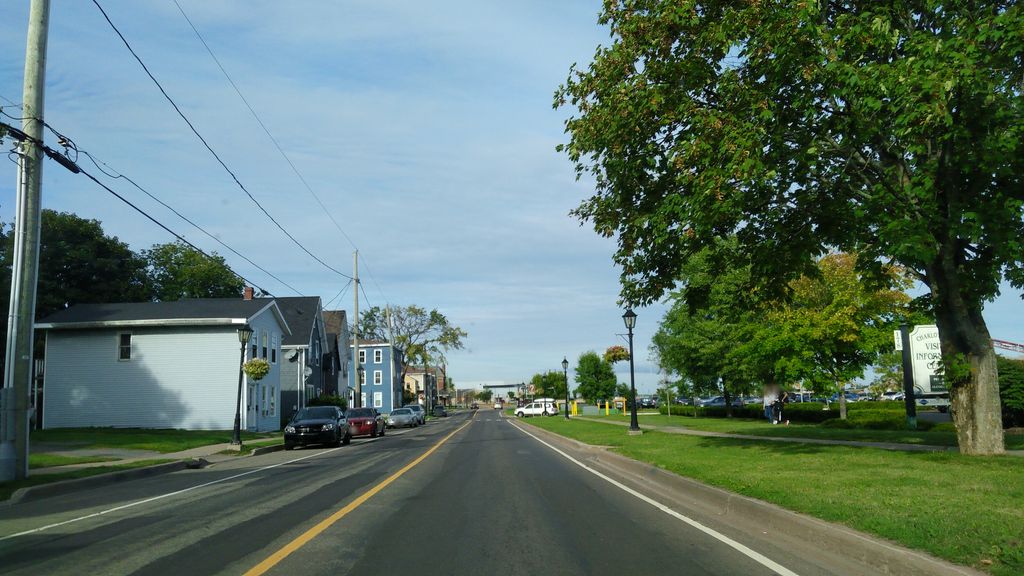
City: charlottetown